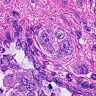
Metastatic tissue present: yes